Field crop: tomato
Growth stage: 1
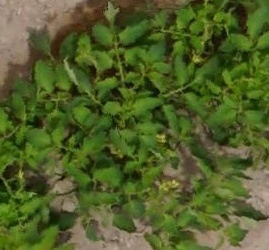
Species: tomato